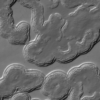
Label: not_dusty